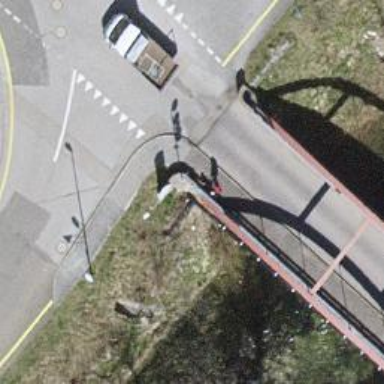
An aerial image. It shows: Unclassified road with bridge.